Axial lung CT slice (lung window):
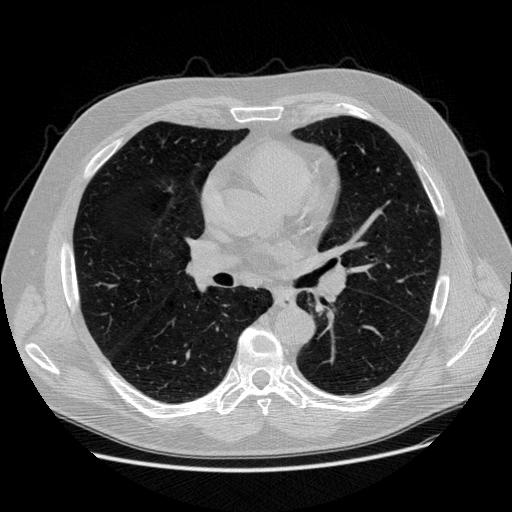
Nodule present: no